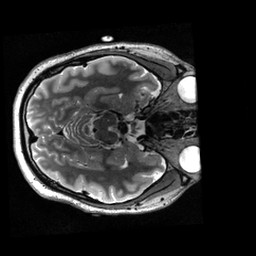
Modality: T2w
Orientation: axial
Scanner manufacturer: siemens
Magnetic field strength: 3 T
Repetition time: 3.2 s
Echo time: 0.564 s